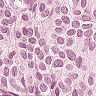
Metastatic tissue present: yes